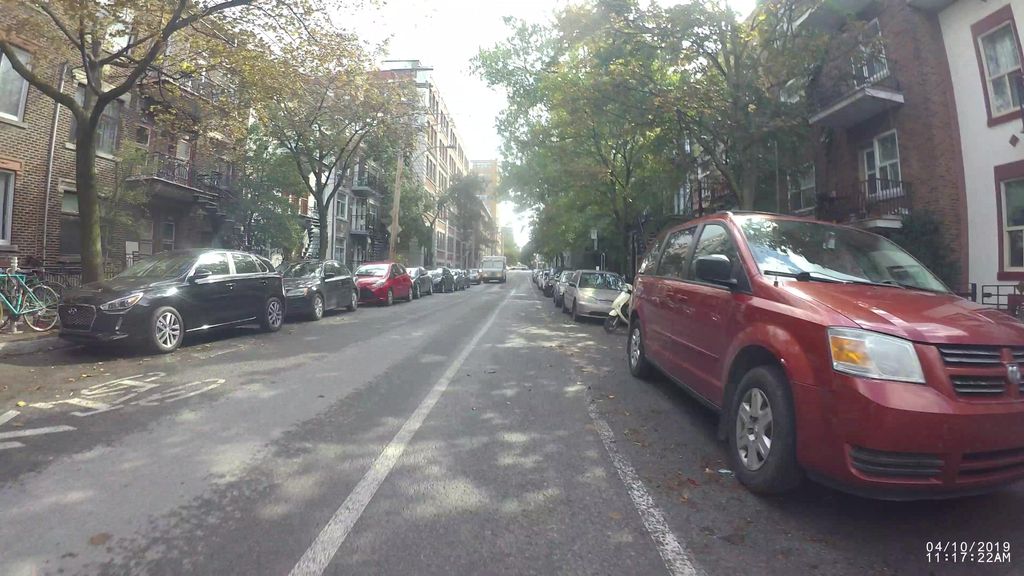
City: montreal